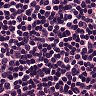
Metastatic tissue present: no